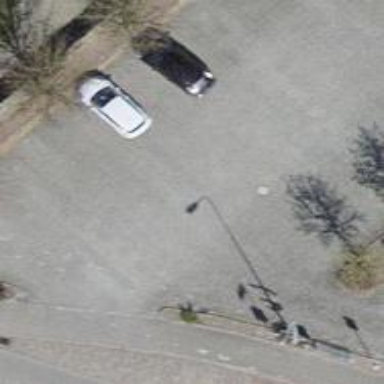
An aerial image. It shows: Road serving as parking aisle.